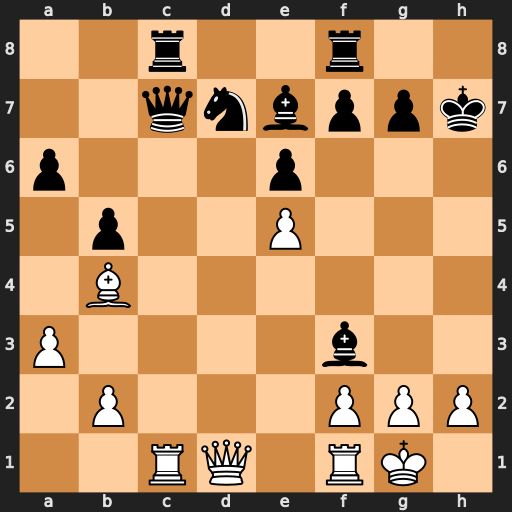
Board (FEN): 2r2r2/2qnbppk/p3p3/1p2P3/1B6/P4b2/1P3PPP/2RQ1RK1
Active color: w
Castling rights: -
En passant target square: -
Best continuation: Qd3+ Kg8 Rxc7